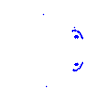
Particle: pion